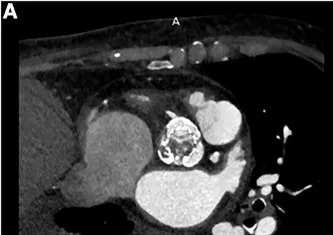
Preoperative CT: axial view of the CoreValve prosthesis with vegetations in the left.
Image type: radiology (ct)